七年级 · 计数
“十.一”黄金周期间, 北京故官游园人数大幅度增加, 在7天假期中每天旅游的人数较之前一天的变化情况如下表(正数表示比前一天多的人数, 负数表示比前一天少的人数):

| 日期 | 1 日 | 2 日 | 3 日 | 4 日 | 5 日 | 6 日 | 7 日 |
| :--- | :--- | :--- | :--- | :--- | :--- | :--- | :--- |
| 人数变化 | +3.2 | +0.6 | +0.3 | +0.7 | -1.3 | +0.2 | -2.4 |
| 单位: 万人 | +5 |  |  |  |  |  |  |

(1)若 9 月 30 日故宫的游园人数为 2.1 万人, 请你计算这 7 天中每天的游园人数.

（2）“十.一”黄金周期间, 北京故宫游园人数最多和最少分别是哪一天? 游园人数为多少?

(3)故宫门票是60元一张，请计算出 “十.一”黄金周期间，北京故宫的门票总收入

(万元).

(4)9月 30 日的游园人数为 2.1 万人, 用折线统计图表示黄金周期间游园人数情况.

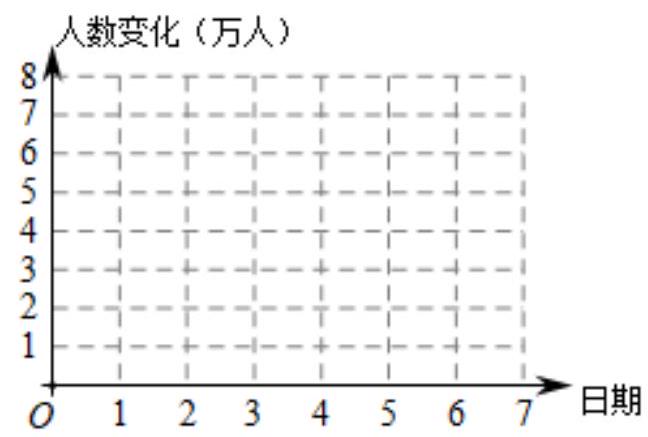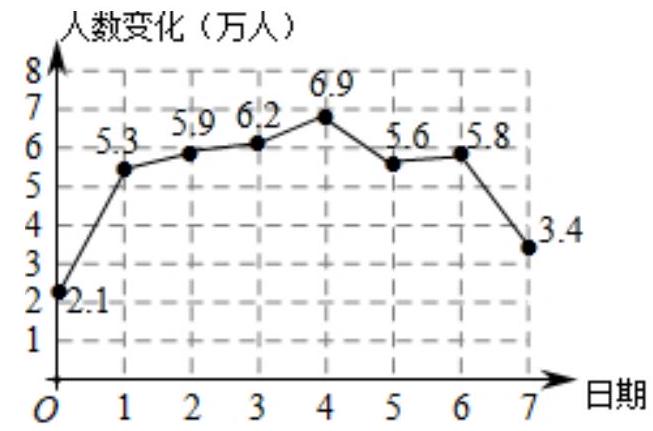
答案: 【答案】解: (1) 10 月 1 日 $2.1+3.2=5.3$ 万

人， 10 月 2 日 $5.3+0.6=5.9$ 万人， 10 月 3

日 $5.9+0.3=6.2$ 万人, 10 月 4 日 $6.2+0.7=$ 6.9万人，

$$
\text { 10月5日 } 6.9-1.3=5.6 \text { 万人, } 10 \text { 月 }
$$

6日 $5.6+0.2=5.8$ 万人, 10 月7日 5.8 -

$2.4=3.4$ 万人，

(2)游园人数最多的是 10 月 4 日，达到 6.9 万人，最少的是 10 月 7 日， 3.4 万人，

(3) $60 \times(5.3+5.9+6.2+6.9+5.6+5.8+3.4)=2346$ 万元,

答: 北京故宫的门票总收入2346万元.

(4)用折线统计图表示黄金周期间游园人数情况如图所示:

【解析】(1)根据每一天的人数比前一天的变化情况, 求出各天的游客人数,

(2)根据(1)的结果进行判断即可,

(3)求出这 7 天的总游客人数, 即可求出门票总收入,

(4)利用描点、连线, 画出折线统计图.

考查正数、负数的意义, 折线统计图的意义和制作方法, 从统计表中获取数量及数量关系式解决问题的关键.